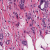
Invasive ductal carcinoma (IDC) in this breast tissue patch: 1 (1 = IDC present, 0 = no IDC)